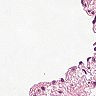
Metastatic tissue present: no